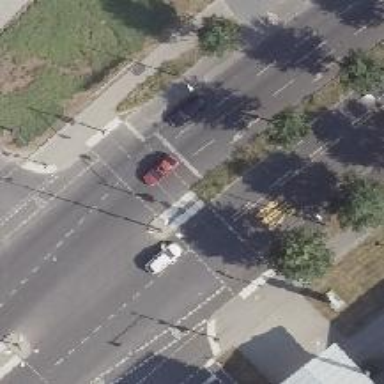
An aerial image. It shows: Road crossing with traffic signals.